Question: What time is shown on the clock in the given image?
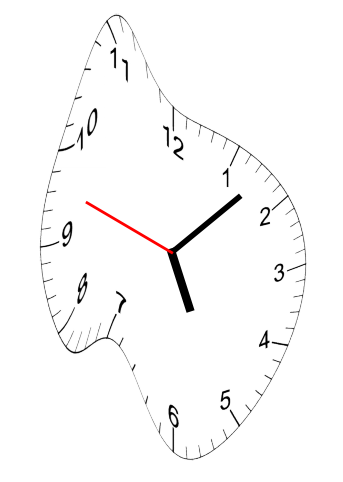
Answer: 05:07:48